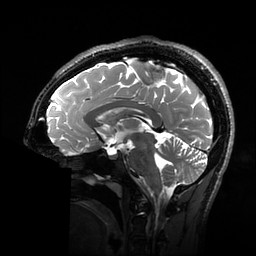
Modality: T2w
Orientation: axial